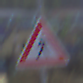
Verkehrszeichen: FussgaengerRechts
Umgebung: Outdoor, Urban
Tageszeit: MorningAfternoon
Wetter: PartlyCloudy
Licht: Natural
Jahreszeit: NotSpecified
Kontrast: MediumContrast